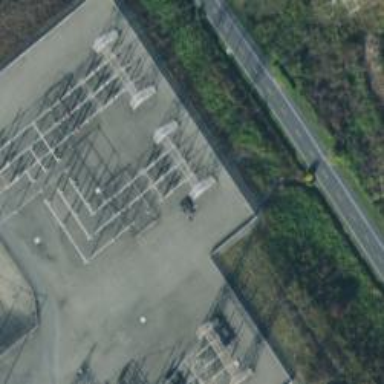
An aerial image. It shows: Outdoor power switch.